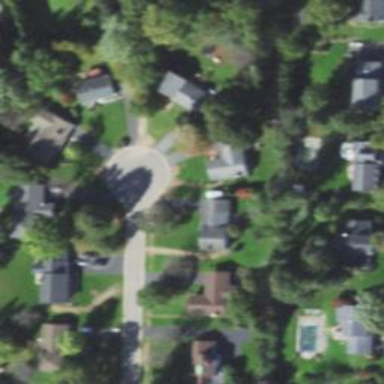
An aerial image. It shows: Driveway.